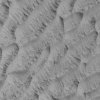
Atmospheric dust classification: not_dusty